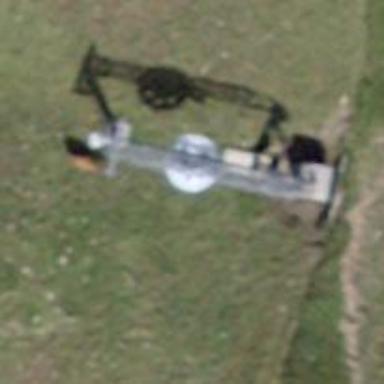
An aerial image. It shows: Pylon used for aerialway.